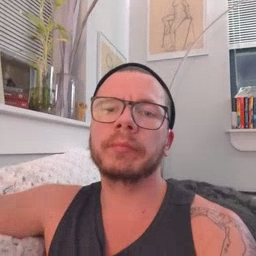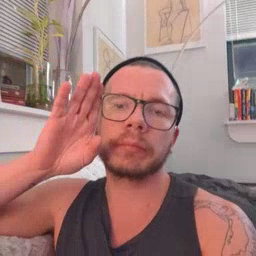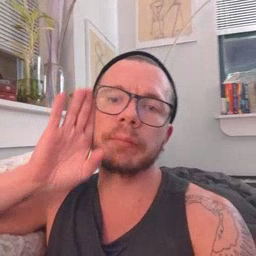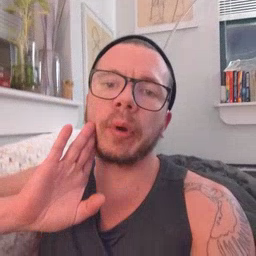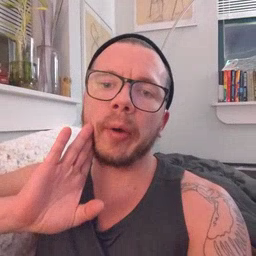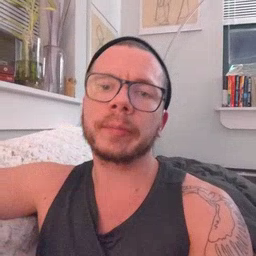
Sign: brown